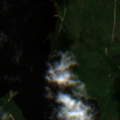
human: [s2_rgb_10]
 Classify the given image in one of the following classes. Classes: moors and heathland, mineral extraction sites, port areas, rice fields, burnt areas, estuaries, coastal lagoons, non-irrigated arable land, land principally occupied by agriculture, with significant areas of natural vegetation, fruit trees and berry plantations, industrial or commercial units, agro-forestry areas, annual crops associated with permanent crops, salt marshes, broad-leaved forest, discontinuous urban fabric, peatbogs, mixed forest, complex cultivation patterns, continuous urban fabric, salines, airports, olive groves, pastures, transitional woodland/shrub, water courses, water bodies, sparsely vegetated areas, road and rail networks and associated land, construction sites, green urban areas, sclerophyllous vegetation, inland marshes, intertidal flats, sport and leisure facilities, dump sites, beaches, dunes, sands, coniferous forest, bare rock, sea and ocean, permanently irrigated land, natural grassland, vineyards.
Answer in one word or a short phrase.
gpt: coniferous forest, mixed forest, water bodies